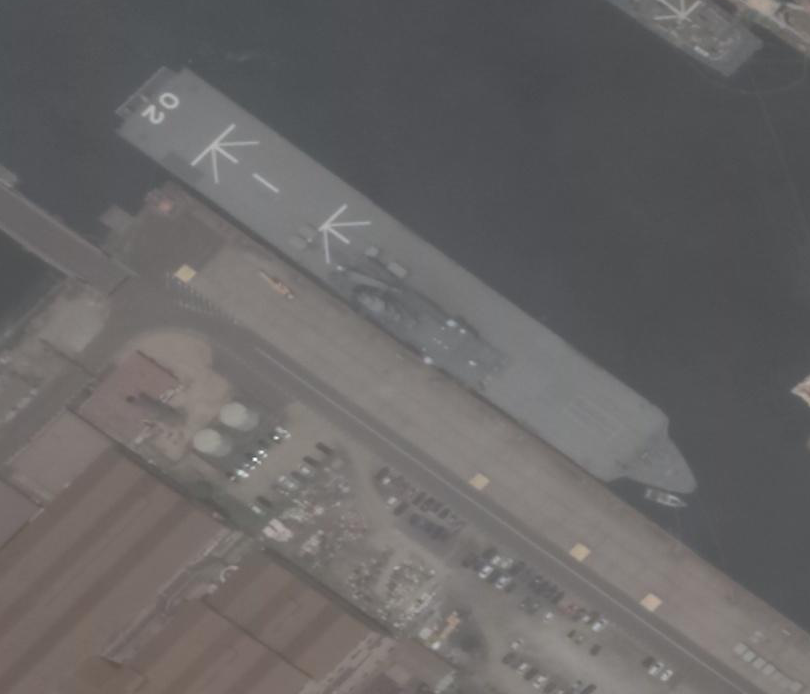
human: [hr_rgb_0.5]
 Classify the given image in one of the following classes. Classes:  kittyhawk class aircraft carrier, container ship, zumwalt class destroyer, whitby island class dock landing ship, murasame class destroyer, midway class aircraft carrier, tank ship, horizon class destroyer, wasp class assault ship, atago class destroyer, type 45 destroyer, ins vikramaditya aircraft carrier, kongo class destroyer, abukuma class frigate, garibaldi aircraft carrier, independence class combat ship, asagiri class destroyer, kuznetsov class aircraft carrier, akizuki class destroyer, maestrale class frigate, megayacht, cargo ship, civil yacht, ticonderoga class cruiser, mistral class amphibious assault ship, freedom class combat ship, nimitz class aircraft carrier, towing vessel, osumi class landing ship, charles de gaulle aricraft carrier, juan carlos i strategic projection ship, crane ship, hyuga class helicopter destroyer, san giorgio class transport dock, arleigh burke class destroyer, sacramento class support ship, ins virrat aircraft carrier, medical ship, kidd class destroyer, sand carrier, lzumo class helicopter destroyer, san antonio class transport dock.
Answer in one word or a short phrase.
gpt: Osumi class landing ship